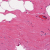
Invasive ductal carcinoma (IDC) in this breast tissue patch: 0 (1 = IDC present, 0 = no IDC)